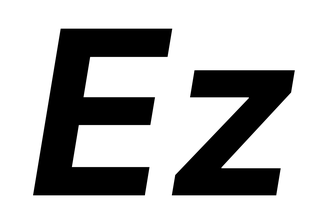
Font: Inter-Italic_Bold_Italic